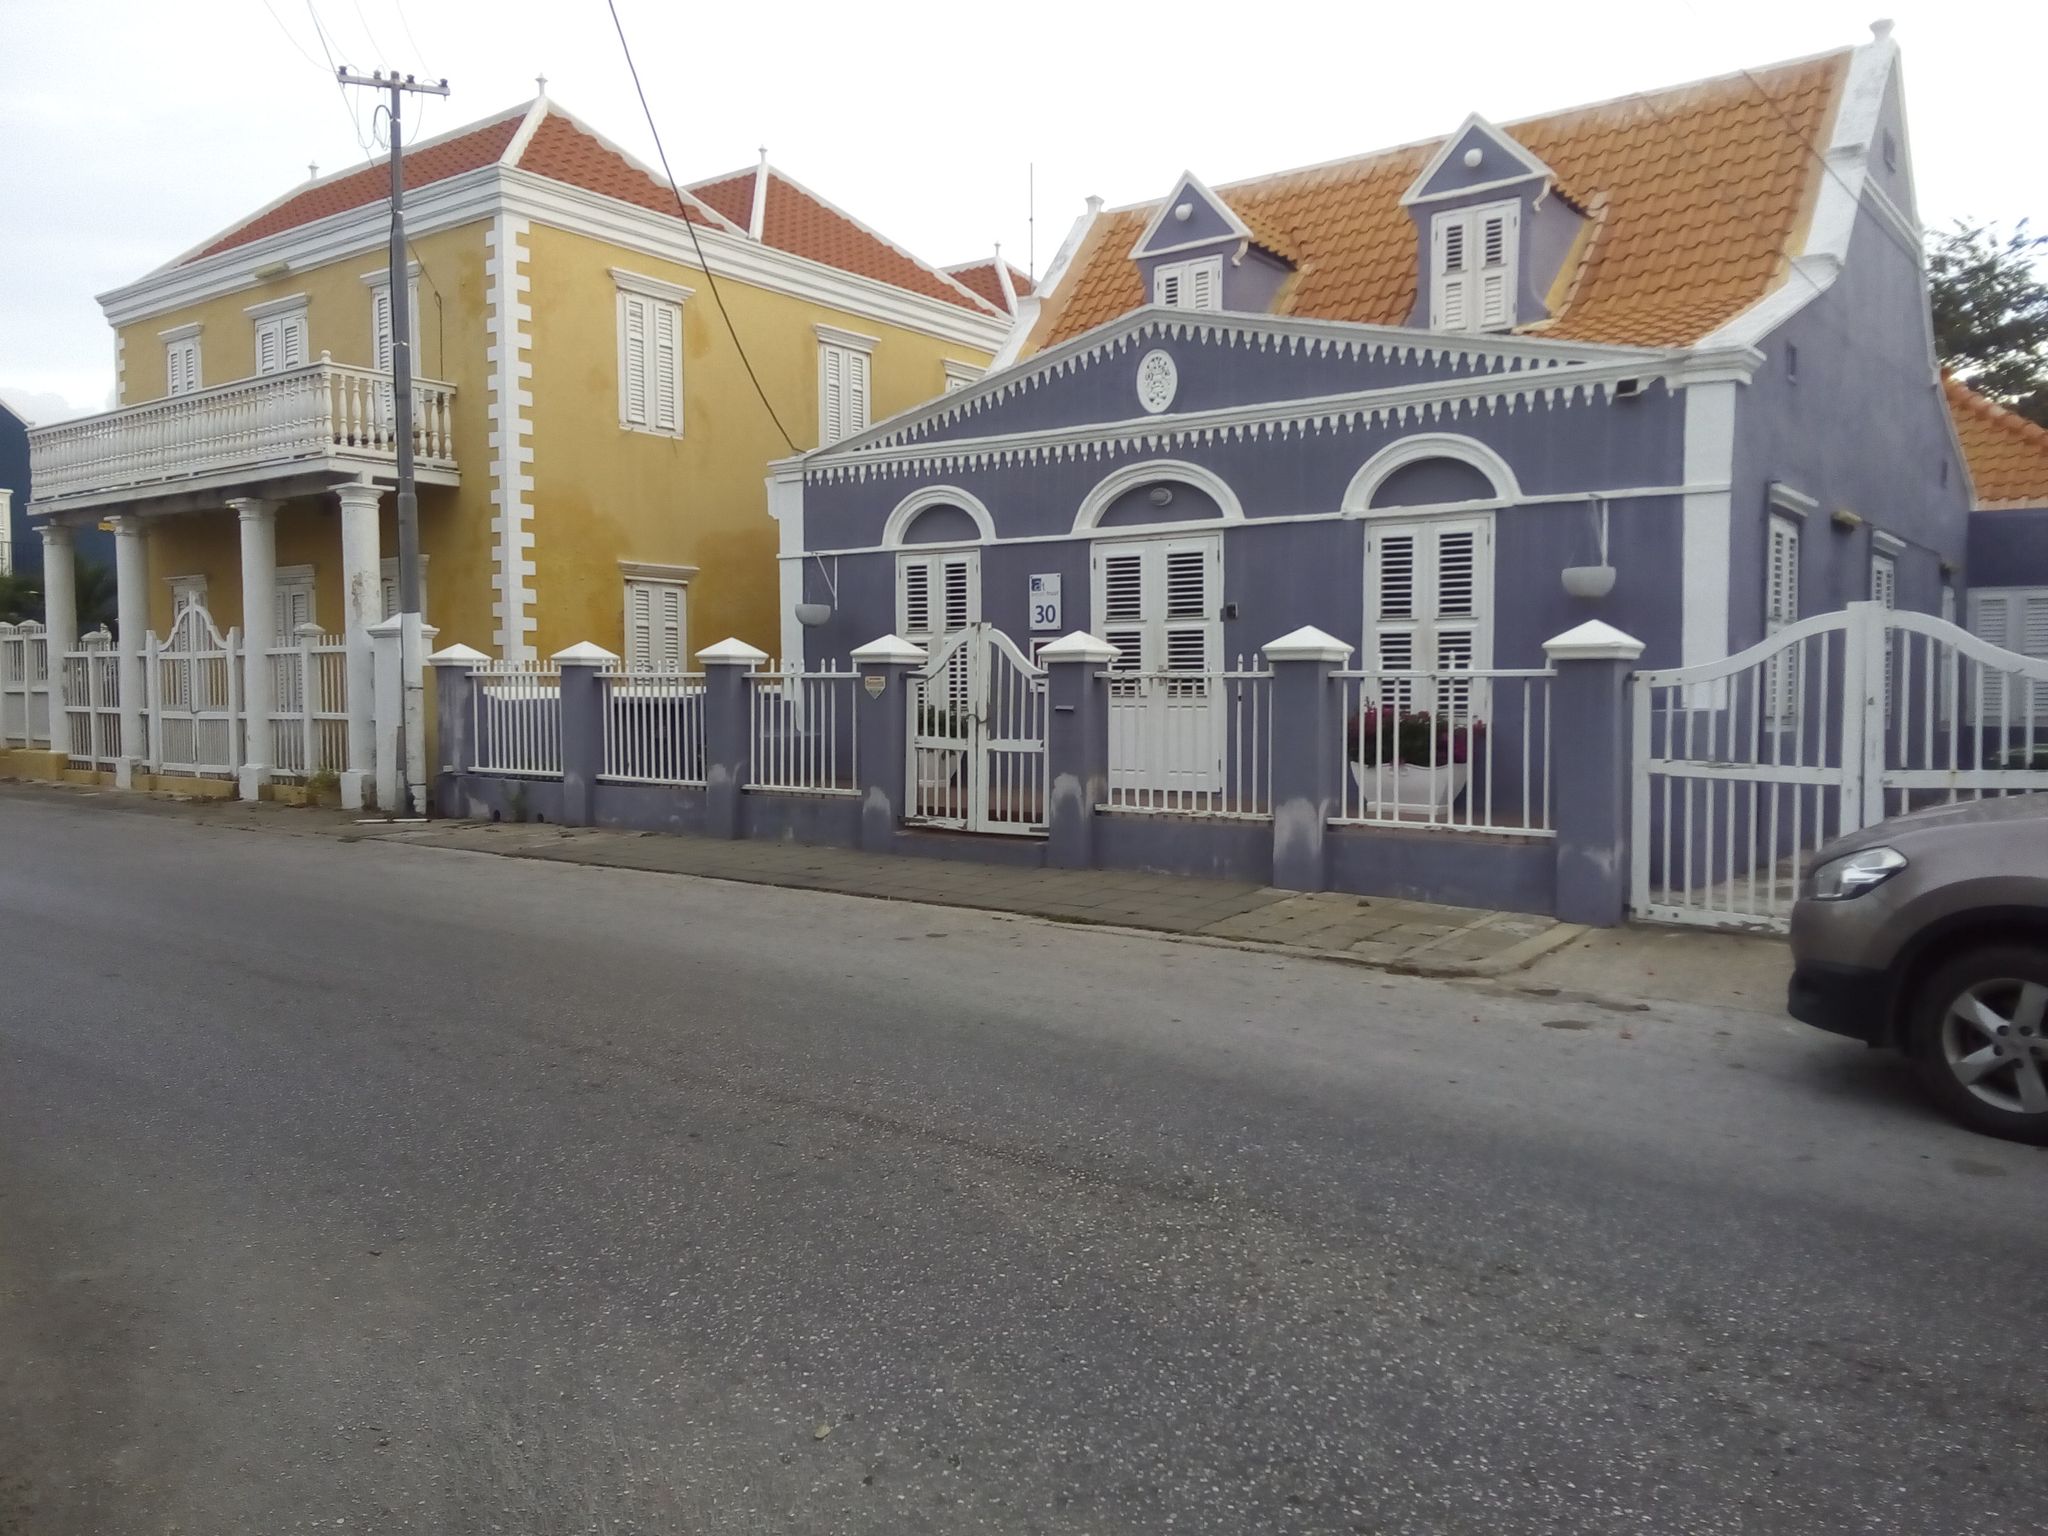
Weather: clear
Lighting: day
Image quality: good
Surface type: walking surface
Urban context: suburban or peri-urban
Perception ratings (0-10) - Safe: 6.59, Lively: 7.62, Beautiful: 8.06, Boring: 6.68, Depressing: 4.1, Wealthy: 4.52